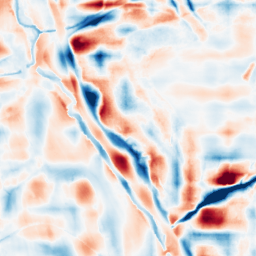
Category: wavelet
Decomposition family: wavelet_reverse_biorthogonal
Decomposition parameters: wavelet: rbio5.5
level: 5
Upsampling method: bilinear
Upsampling parameters: scale: 2
Upsampling scale: 2